Question: Each and every time I start Microsoft Office 2010 I get a Security Alert saying that there is a problem with the security certificate for 'autodiscover.xxx.xxx'. I have followed the Certificate installation wizard to install the certificate on my machine, but even after a restart of the application I am still being prompted.
Do I have to restart the machine itself? I am using Windows 7.

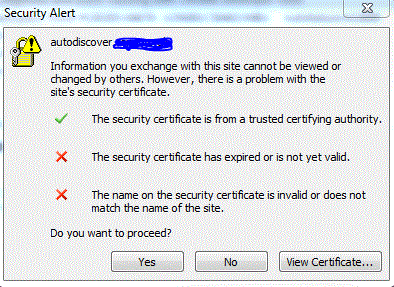
Answer: Yes, the server certificate needs to be renewed. However, it also looks like that certificate does not have a entry for autodiscover.yourdomain.com, which is the second problem shown in the screenshot.
The CAS server(s) should have at a minimum the OWA FQDN (e.g. webmail.yourdomain.com) and autodiscover (e.g. autodiscover.yourdomain.com). There are other considerations when setting up the cert request (such as load balancers, multiple datacenters, etc.)
You can use these as a references, or send to your Exchange administrator if you do not manage the infrastructure:
- <URL>